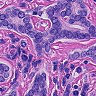
Metastatic tissue present: yes